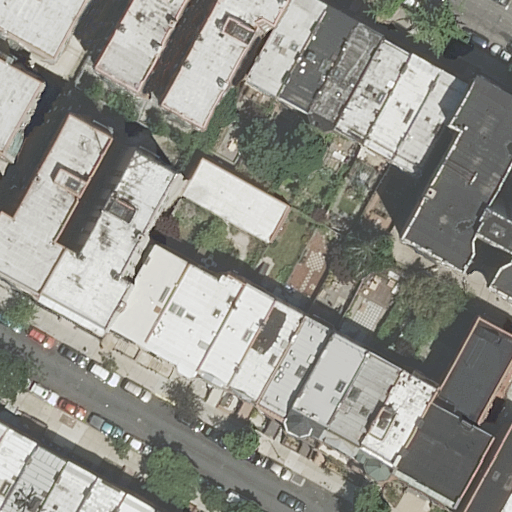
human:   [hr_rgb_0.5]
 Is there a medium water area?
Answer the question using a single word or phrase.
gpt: no

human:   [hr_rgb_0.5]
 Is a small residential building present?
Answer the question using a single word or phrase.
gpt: yes

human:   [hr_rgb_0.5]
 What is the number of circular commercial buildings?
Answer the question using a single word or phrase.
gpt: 0

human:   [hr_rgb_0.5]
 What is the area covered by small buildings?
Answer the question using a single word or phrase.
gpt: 369m2

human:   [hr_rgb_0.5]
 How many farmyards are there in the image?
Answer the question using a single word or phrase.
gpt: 0

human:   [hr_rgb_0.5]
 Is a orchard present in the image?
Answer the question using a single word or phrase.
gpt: no

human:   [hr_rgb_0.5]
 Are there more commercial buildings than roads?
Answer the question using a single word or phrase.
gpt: no

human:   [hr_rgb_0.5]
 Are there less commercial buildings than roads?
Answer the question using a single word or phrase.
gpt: yes

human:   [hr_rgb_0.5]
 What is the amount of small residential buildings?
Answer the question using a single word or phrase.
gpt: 10

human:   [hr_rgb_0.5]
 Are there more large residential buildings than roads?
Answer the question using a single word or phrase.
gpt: no

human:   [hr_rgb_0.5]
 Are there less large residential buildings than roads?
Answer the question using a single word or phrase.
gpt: yes

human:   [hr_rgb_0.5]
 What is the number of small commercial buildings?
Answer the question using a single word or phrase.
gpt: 0

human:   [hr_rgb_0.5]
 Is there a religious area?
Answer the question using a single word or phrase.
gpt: no

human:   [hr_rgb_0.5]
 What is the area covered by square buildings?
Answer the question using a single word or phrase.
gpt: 0m2

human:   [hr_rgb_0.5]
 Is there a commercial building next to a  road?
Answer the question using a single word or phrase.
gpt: no

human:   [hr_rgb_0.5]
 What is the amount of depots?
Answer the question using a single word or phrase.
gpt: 0

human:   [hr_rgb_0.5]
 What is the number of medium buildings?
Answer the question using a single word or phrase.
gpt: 21

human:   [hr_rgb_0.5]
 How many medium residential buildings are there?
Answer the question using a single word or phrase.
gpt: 21

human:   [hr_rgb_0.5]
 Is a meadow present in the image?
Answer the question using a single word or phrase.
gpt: no

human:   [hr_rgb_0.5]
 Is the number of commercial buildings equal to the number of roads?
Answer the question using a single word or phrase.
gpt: no

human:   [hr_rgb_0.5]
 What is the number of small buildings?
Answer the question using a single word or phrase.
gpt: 10

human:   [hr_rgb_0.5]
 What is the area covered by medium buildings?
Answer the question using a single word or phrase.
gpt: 3812m2

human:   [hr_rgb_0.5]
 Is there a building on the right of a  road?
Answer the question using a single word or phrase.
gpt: yes

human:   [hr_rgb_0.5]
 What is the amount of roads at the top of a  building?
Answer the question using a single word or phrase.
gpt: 2

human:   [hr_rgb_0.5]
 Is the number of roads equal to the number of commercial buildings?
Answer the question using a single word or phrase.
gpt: no

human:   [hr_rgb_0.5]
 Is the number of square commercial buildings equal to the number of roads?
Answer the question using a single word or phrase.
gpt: no

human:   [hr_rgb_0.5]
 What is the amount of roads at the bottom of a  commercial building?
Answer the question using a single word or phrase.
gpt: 0

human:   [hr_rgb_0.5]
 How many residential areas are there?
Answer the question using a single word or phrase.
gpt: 0

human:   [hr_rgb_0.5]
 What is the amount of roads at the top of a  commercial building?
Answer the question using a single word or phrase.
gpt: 0

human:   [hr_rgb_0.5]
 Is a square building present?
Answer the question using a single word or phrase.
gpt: no

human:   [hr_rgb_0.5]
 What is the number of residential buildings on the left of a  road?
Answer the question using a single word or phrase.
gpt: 27

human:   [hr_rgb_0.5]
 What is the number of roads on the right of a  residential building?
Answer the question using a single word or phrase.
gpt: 2

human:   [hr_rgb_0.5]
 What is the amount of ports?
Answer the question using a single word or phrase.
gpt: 0

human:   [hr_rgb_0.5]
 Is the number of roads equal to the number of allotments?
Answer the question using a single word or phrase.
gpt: no

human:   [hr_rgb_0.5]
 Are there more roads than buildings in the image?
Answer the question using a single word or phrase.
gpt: no

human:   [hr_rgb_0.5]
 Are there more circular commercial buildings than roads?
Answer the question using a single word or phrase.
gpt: no